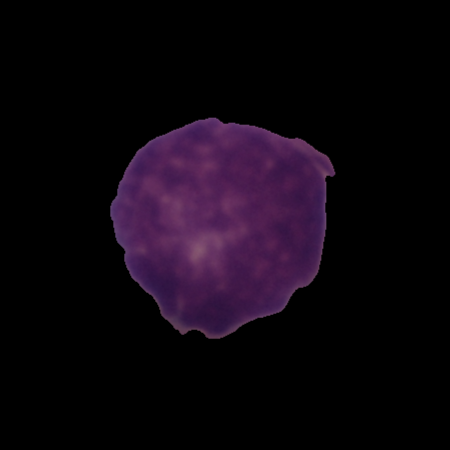
Label: healthy